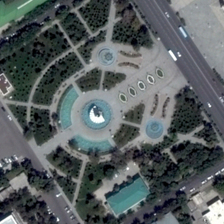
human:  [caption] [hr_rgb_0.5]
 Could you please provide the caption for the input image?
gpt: many green trees are in a square near a road .

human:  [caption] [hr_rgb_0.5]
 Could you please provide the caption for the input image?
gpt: many green trees are in a square near a road .

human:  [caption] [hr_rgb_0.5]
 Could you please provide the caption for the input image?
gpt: many green trees are in a square near a road .

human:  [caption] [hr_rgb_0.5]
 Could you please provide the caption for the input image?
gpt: many green trees are in a square near a road .

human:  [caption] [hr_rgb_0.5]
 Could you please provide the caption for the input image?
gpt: many green trees are in a square near a road .